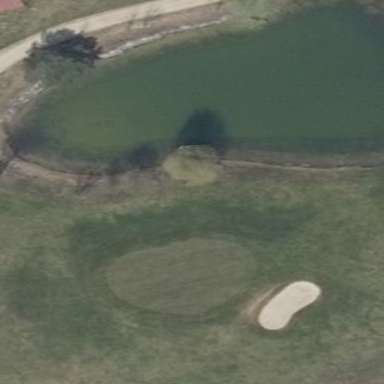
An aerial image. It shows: Scenic view of water hazard on golf course. The natural water feature adds beauty to the landscape.